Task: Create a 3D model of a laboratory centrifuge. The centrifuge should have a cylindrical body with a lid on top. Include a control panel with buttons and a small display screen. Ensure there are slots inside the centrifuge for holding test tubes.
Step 185:
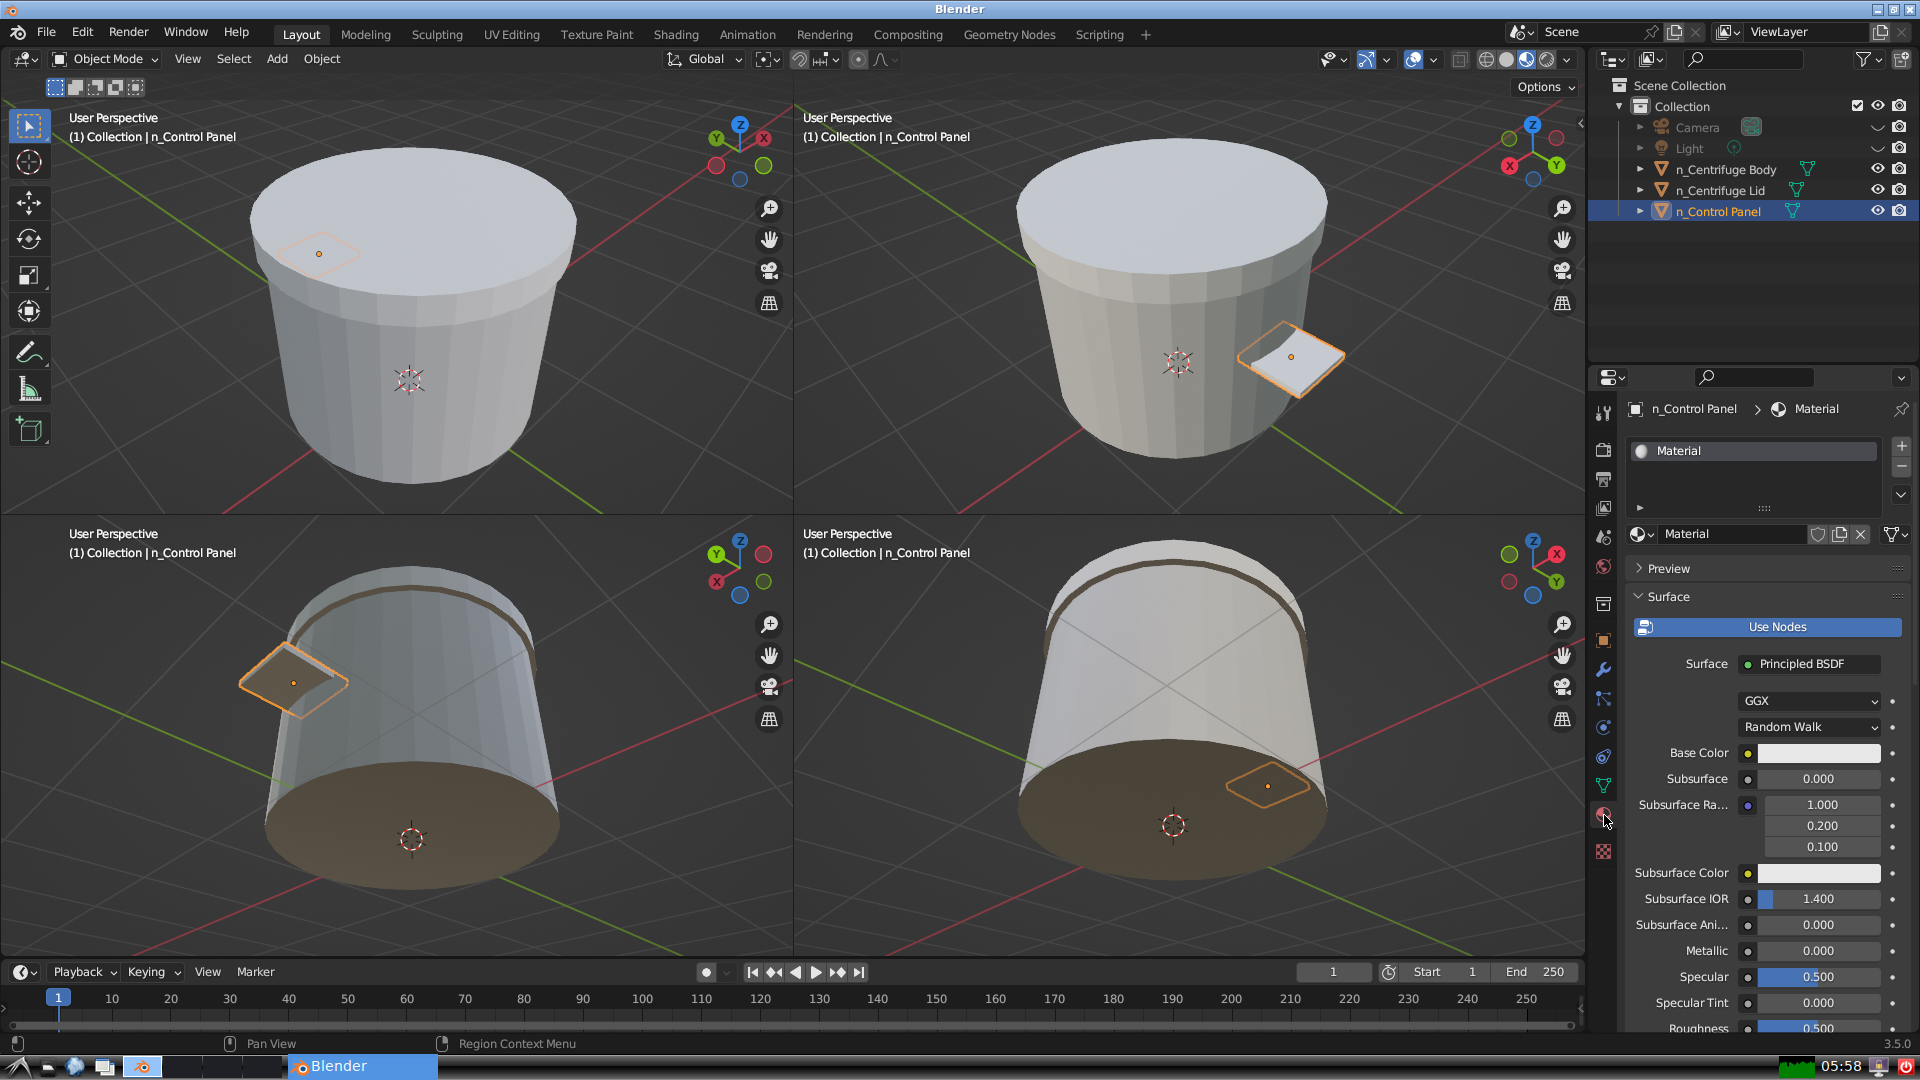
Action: click: no